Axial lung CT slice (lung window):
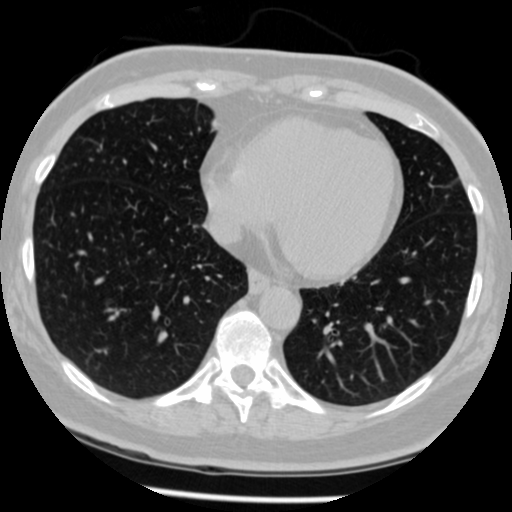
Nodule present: no